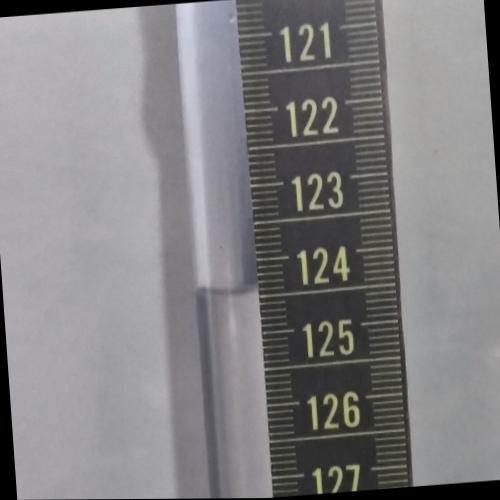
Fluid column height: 124.4 cm